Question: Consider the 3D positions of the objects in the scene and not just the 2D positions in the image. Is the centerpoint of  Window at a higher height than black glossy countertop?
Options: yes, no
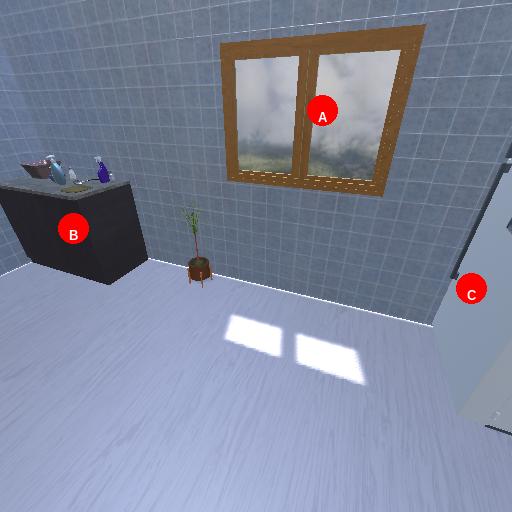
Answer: yes